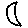
Label: moon